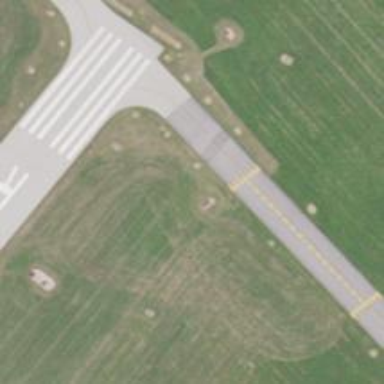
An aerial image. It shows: View of taxiway at the airport.